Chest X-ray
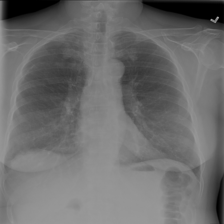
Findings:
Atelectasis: negative
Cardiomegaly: negative
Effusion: negative
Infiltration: negative
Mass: negative
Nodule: negative
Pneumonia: negative
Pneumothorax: negative
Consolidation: negative
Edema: negative
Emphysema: negative
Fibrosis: negative
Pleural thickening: negative
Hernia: negative